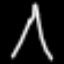
Label: The Eiffel Tower